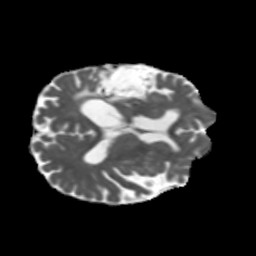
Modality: MD
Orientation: axial
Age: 55
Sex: male
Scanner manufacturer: siemens
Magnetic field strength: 3 T
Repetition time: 5.47 s
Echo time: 0.0854 s